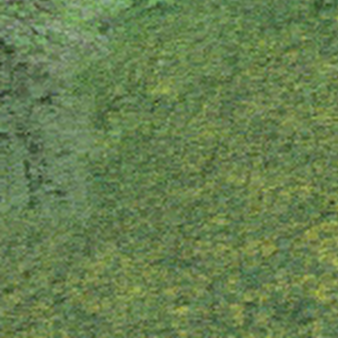
Label: other